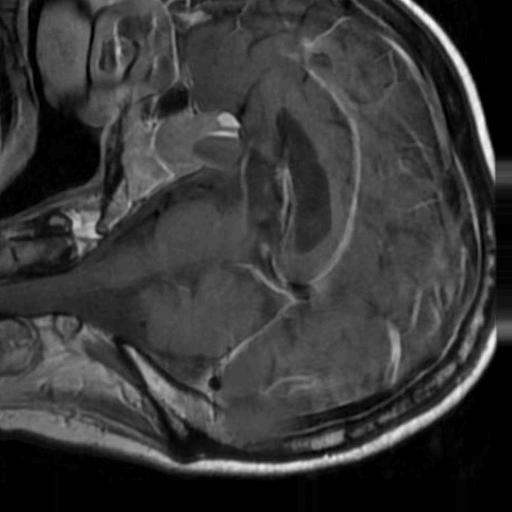
Label: brain_tumor